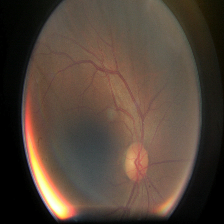
Diabetic retinopathy grade: Moderate